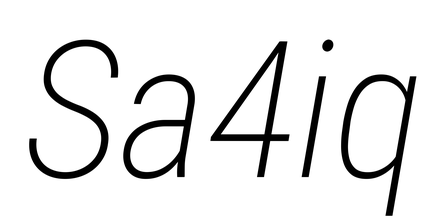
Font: Roboto-Italic_Condensed_ExtraLight_Italic